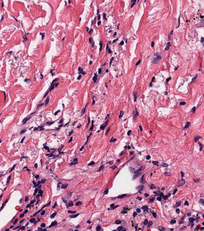
Tumor epithelial tissue: no
Tumor-associated stroma tissue: yes
Normal tissue: no